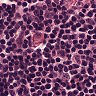
Metastatic tissue present: no